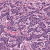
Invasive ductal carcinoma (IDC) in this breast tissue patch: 1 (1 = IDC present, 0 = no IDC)